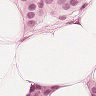
Metastatic tissue present: yes